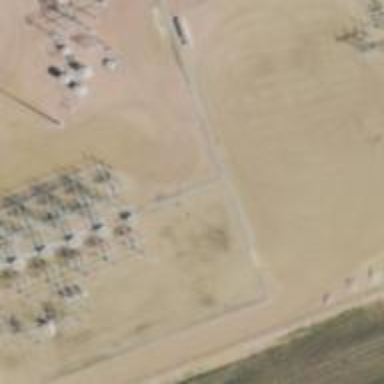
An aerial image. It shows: Switch for power supply.